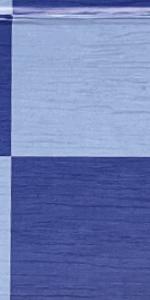
Label: Empty